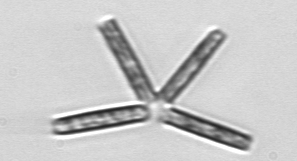
Label: Thalassionema